Interaction volume radius: 10 \u00c5
Interaction volume height: 10 \u00c5
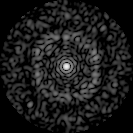
Disorder parameter: 0.8307